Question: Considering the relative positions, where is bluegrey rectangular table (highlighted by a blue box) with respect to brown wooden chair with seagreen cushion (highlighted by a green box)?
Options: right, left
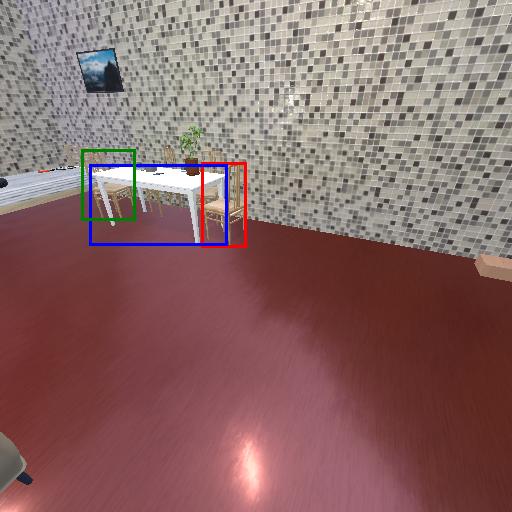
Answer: right